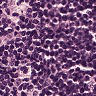
Metastatic tissue present: no